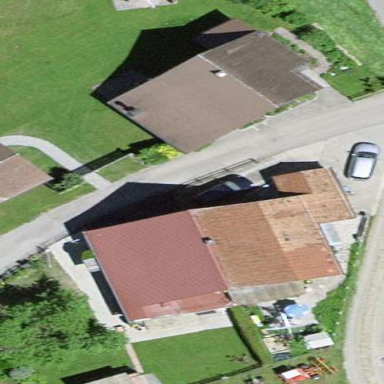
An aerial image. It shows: Farm building.